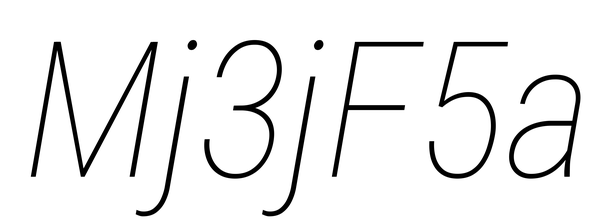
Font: Roboto-Italic_Condensed_Thin_Italic